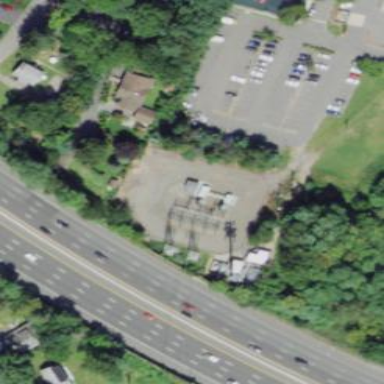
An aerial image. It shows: Minor distribution substation.